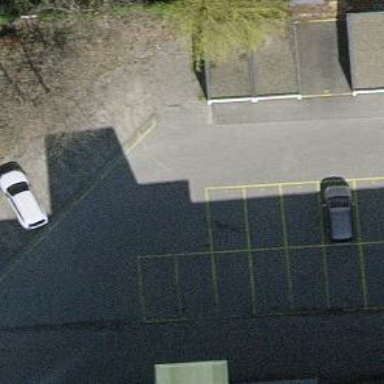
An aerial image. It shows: Asphalt parking aisle road.